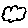
Label: cloud